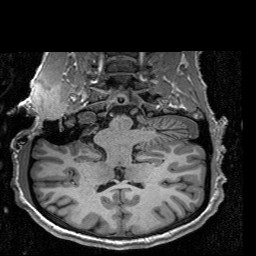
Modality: T1w
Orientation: sagittal